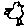
Label: bird